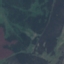
Land use / land cover class: HerbaceousVegetation